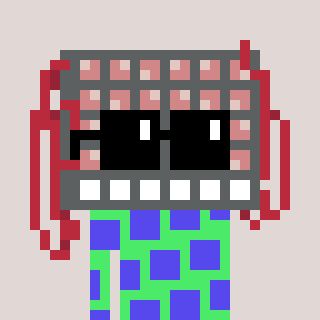
a pixel art character with square black sunglasses, a turing-shaped head and a teal-colored body on a warm background